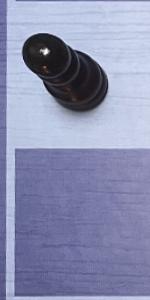
Label: Empty